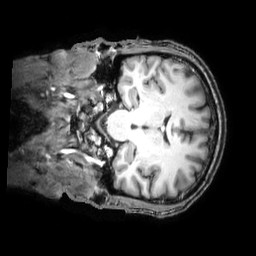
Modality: T1w
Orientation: coronal
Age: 53
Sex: male
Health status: healthy
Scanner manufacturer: philips
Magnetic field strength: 3 T
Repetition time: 0.008221 s
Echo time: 0.003765 s